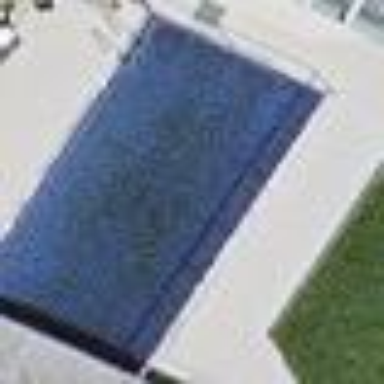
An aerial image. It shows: Personal swimming pool on leisure land.